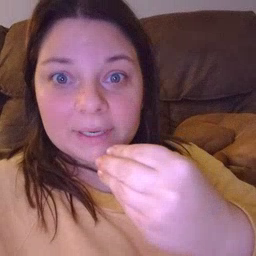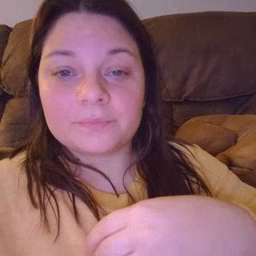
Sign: pretty